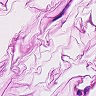
Metastatic tissue present: no